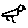
Label: bird